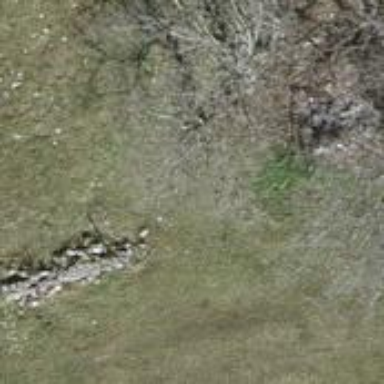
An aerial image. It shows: Wall made of dry stone.